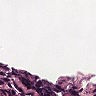
Metastatic tissue present: no